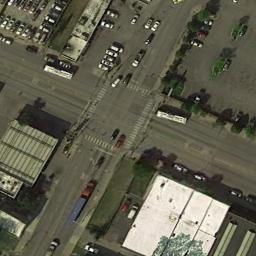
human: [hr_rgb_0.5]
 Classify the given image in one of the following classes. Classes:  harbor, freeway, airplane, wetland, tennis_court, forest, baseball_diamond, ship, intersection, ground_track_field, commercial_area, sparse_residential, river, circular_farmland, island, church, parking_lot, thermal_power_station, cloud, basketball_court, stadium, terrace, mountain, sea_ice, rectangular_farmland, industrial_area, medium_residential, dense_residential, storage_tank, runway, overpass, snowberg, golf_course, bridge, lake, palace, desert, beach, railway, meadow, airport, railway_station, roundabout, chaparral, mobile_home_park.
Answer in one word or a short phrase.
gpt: intersection